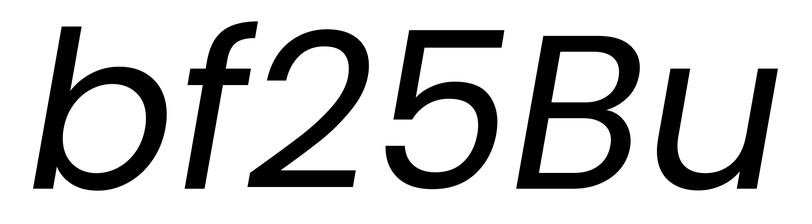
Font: Poppins-Italic